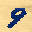
Label: 9